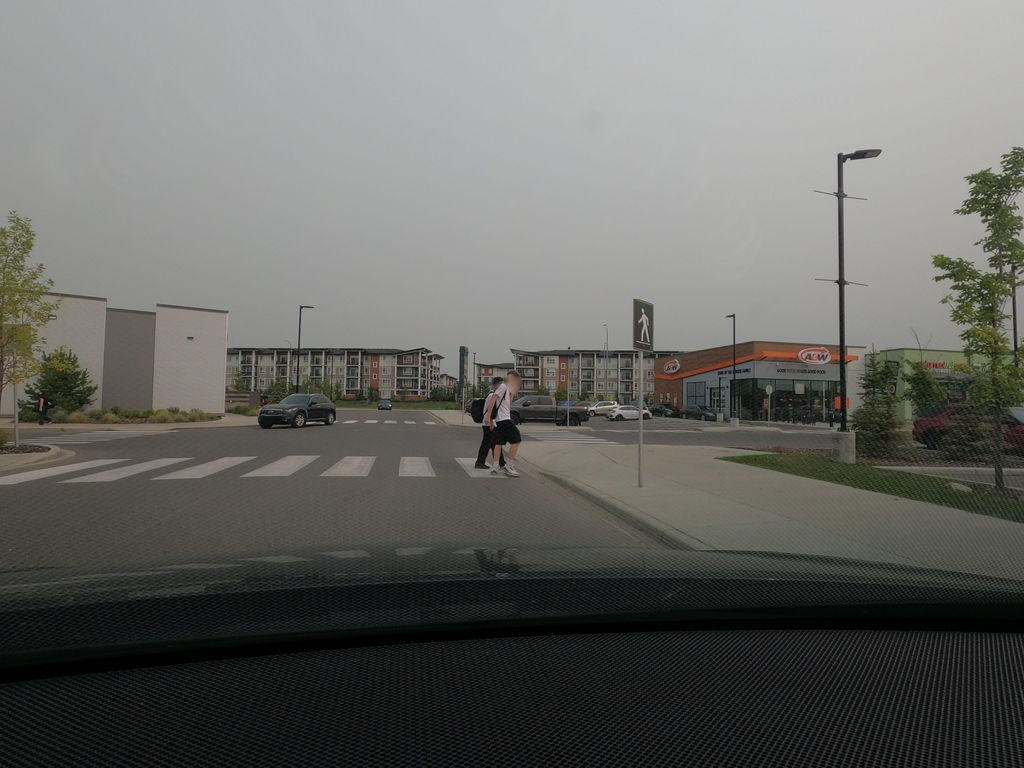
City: calgary